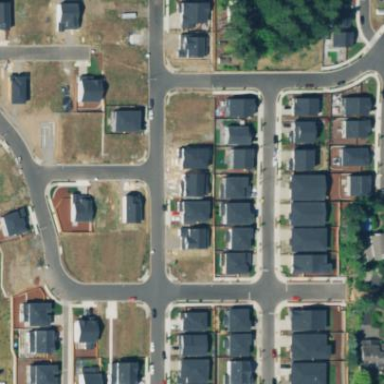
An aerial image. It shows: This residential area consists of single-family homes.